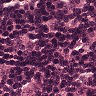
Metastatic tissue present: no